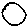
Label: circle